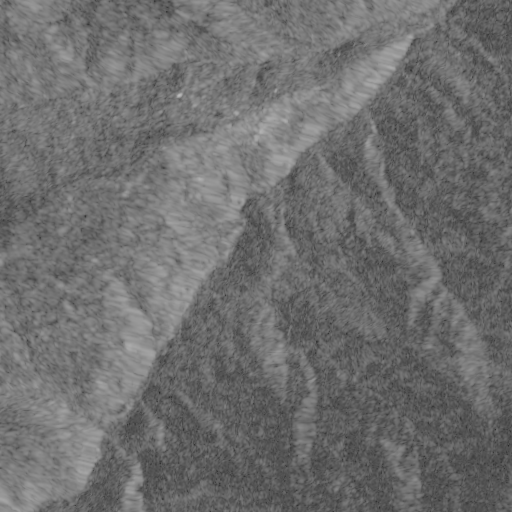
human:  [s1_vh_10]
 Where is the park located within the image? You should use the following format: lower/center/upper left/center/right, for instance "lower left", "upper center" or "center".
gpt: The park is located in the upper center of the image.
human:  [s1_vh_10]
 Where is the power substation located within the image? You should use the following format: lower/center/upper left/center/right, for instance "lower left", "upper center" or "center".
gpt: The power substation is located in the upper left of the image.
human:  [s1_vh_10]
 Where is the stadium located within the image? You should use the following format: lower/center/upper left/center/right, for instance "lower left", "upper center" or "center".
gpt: The stadium is located in the upper center of the image.
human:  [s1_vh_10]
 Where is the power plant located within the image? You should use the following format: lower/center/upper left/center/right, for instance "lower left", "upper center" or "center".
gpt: There is no power plant in the image.

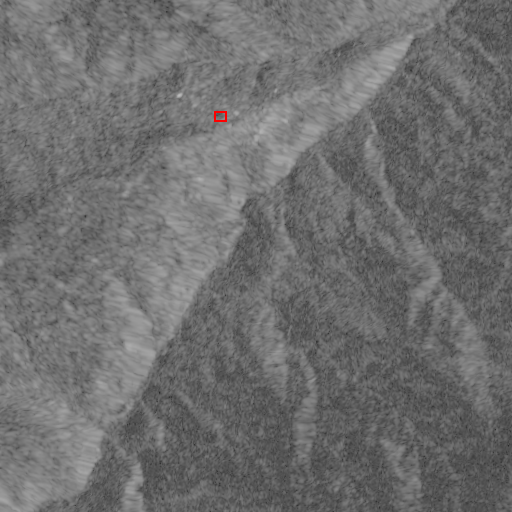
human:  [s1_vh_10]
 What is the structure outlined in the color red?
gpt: The structure outlined in red is a park.
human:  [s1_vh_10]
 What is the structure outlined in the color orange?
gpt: There is no orange outline.